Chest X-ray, PA view. Patient: 21 years old, sex M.
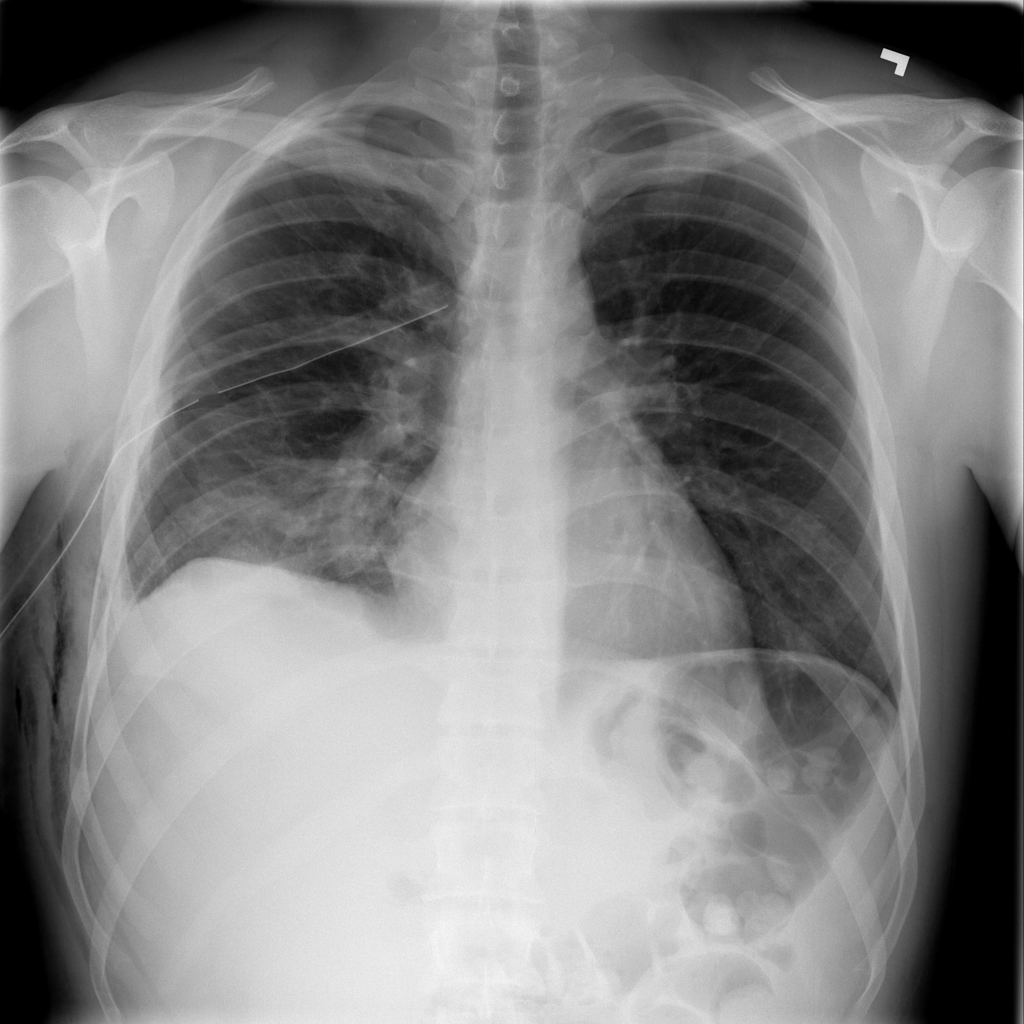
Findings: No Finding